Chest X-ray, PA view. Patient: 44 years old, sex F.
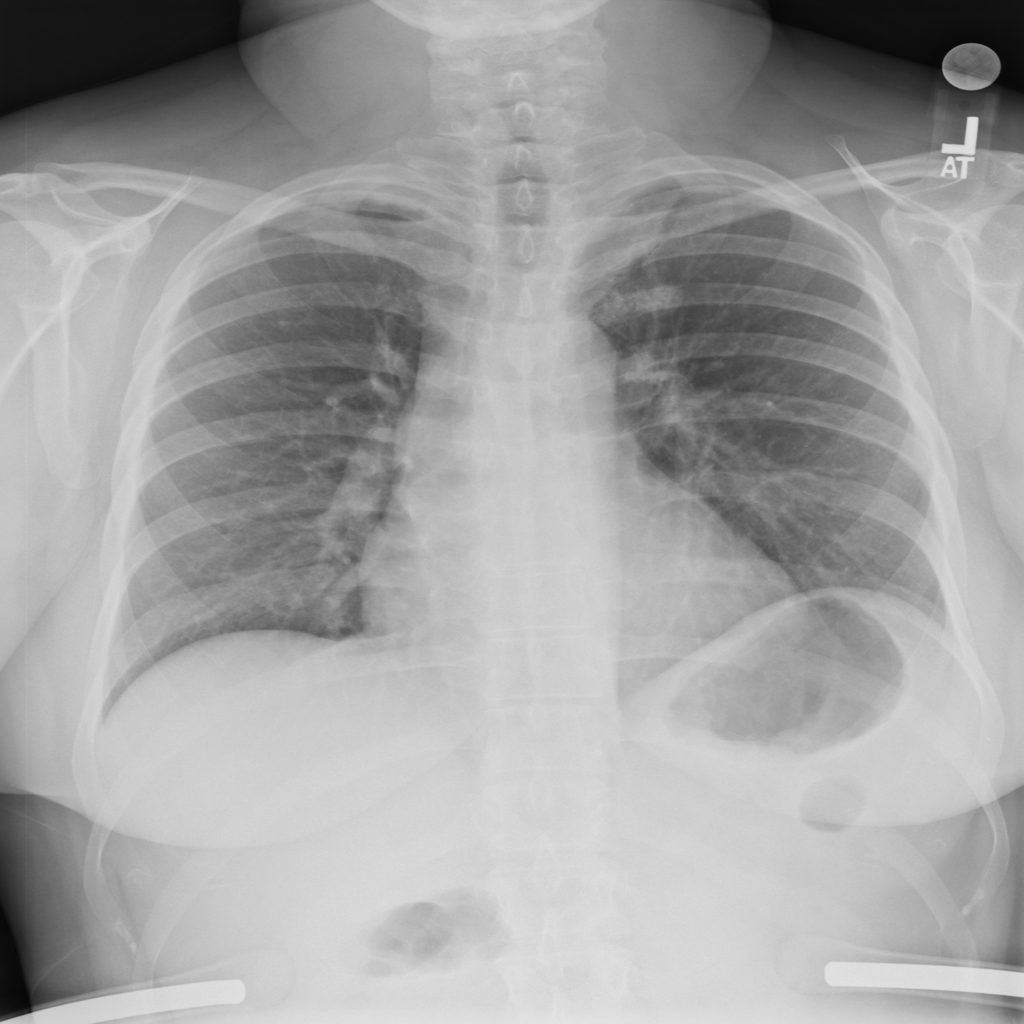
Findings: No Finding